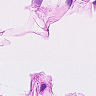
Metastatic tissue present: no